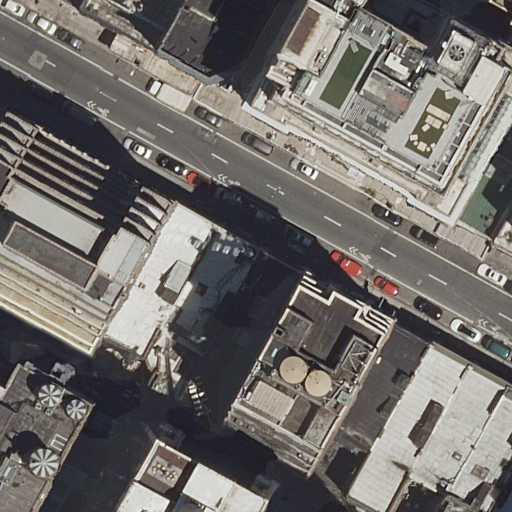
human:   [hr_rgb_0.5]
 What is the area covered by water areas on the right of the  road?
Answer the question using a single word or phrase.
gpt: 0m2

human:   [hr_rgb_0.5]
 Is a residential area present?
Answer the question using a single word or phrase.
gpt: no

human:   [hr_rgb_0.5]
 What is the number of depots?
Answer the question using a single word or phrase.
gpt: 0

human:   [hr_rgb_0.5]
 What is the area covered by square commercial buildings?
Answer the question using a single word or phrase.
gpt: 0m2

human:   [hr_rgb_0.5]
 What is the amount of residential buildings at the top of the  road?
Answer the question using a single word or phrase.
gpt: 5

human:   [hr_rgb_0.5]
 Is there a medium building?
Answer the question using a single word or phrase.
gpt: yes

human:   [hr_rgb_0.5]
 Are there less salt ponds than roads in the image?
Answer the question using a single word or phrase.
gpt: yes

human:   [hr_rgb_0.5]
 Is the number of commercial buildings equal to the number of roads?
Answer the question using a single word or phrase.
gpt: no

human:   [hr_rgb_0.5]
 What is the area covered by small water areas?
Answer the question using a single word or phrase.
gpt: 0m2

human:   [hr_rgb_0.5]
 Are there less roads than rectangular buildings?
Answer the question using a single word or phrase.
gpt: yes

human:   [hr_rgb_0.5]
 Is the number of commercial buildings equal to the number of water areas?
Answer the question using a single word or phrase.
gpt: yes

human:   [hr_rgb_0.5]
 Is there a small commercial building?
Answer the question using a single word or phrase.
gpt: no

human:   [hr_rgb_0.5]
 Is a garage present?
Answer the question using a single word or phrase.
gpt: no

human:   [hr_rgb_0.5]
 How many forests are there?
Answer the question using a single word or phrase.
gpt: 0

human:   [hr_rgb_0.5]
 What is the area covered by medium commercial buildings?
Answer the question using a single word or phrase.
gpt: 0m2

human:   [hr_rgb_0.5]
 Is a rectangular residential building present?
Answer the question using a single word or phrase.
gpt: yes

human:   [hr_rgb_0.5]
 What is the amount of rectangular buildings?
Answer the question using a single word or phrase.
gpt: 19

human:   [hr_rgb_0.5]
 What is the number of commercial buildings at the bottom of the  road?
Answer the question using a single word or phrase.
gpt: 0

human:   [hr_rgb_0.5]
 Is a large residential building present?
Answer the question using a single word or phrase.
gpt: yes

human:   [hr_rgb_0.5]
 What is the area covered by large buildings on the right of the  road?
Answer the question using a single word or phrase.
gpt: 0m2

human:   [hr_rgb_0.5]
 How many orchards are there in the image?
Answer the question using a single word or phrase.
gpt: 0

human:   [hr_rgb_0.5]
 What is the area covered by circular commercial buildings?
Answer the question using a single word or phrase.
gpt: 0m2

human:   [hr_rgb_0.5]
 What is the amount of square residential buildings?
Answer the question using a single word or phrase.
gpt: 0

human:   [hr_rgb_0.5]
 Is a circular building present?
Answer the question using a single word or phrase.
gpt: no

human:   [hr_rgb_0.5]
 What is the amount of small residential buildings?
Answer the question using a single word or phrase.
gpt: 6

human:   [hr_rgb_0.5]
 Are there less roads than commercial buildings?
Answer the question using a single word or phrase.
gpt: no

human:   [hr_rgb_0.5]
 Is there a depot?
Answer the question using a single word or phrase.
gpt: no

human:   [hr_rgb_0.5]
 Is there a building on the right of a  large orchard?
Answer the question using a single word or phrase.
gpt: no

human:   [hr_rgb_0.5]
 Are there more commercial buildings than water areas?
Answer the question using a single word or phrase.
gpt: no

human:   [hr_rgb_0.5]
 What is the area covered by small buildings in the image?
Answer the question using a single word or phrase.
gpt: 267m2

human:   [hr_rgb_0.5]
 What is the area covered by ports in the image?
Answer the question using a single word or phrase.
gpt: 0m2

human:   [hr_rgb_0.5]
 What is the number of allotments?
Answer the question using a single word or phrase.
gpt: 0

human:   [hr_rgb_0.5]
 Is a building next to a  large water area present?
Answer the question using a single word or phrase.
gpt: no

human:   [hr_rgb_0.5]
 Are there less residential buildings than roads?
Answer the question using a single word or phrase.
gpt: no

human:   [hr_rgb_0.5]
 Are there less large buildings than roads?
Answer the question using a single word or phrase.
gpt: no

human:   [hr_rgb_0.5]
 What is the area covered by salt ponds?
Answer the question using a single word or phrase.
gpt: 0m2